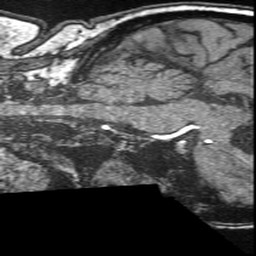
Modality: angio
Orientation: sagittal
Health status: ill
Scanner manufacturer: siemens
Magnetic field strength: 1.5 T
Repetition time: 0.026 s
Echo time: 0.007 s